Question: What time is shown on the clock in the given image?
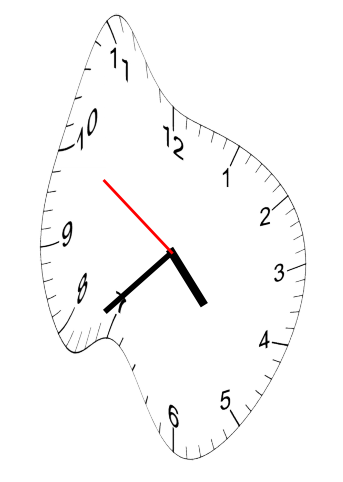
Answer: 04:37:50